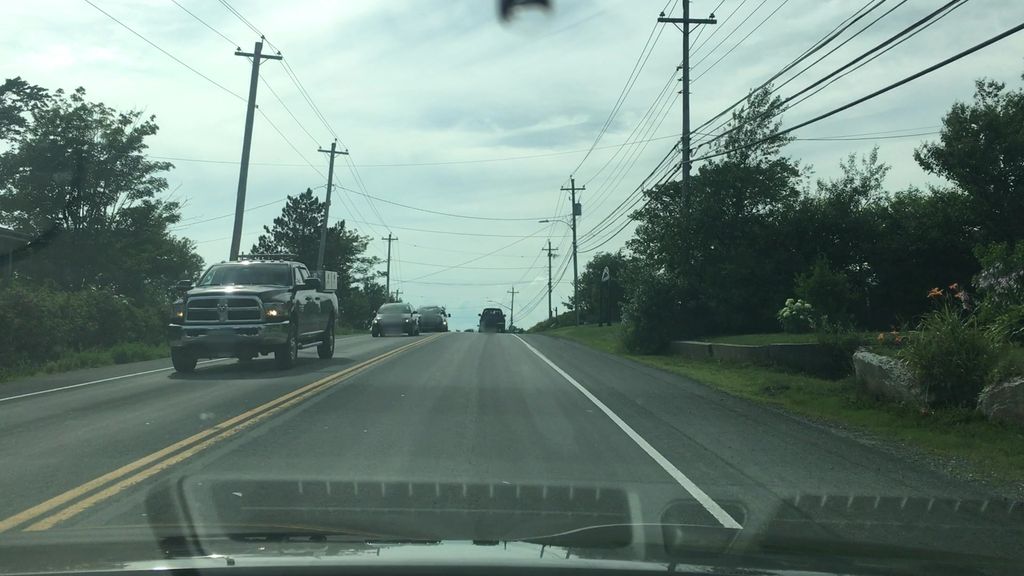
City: halifax